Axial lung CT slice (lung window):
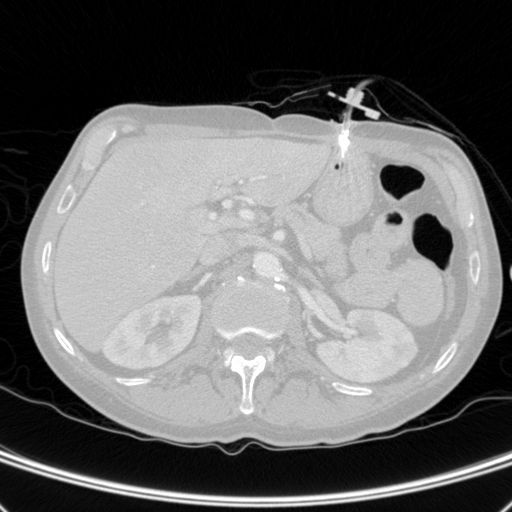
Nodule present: no